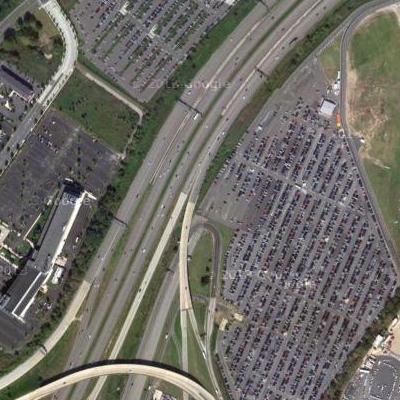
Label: gParking